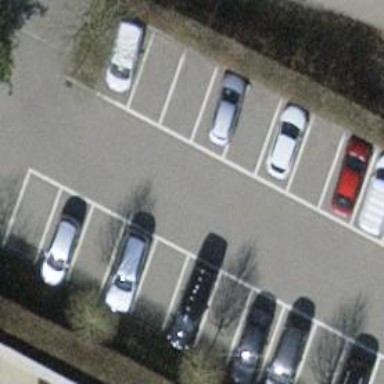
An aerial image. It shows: Parking area with surface.